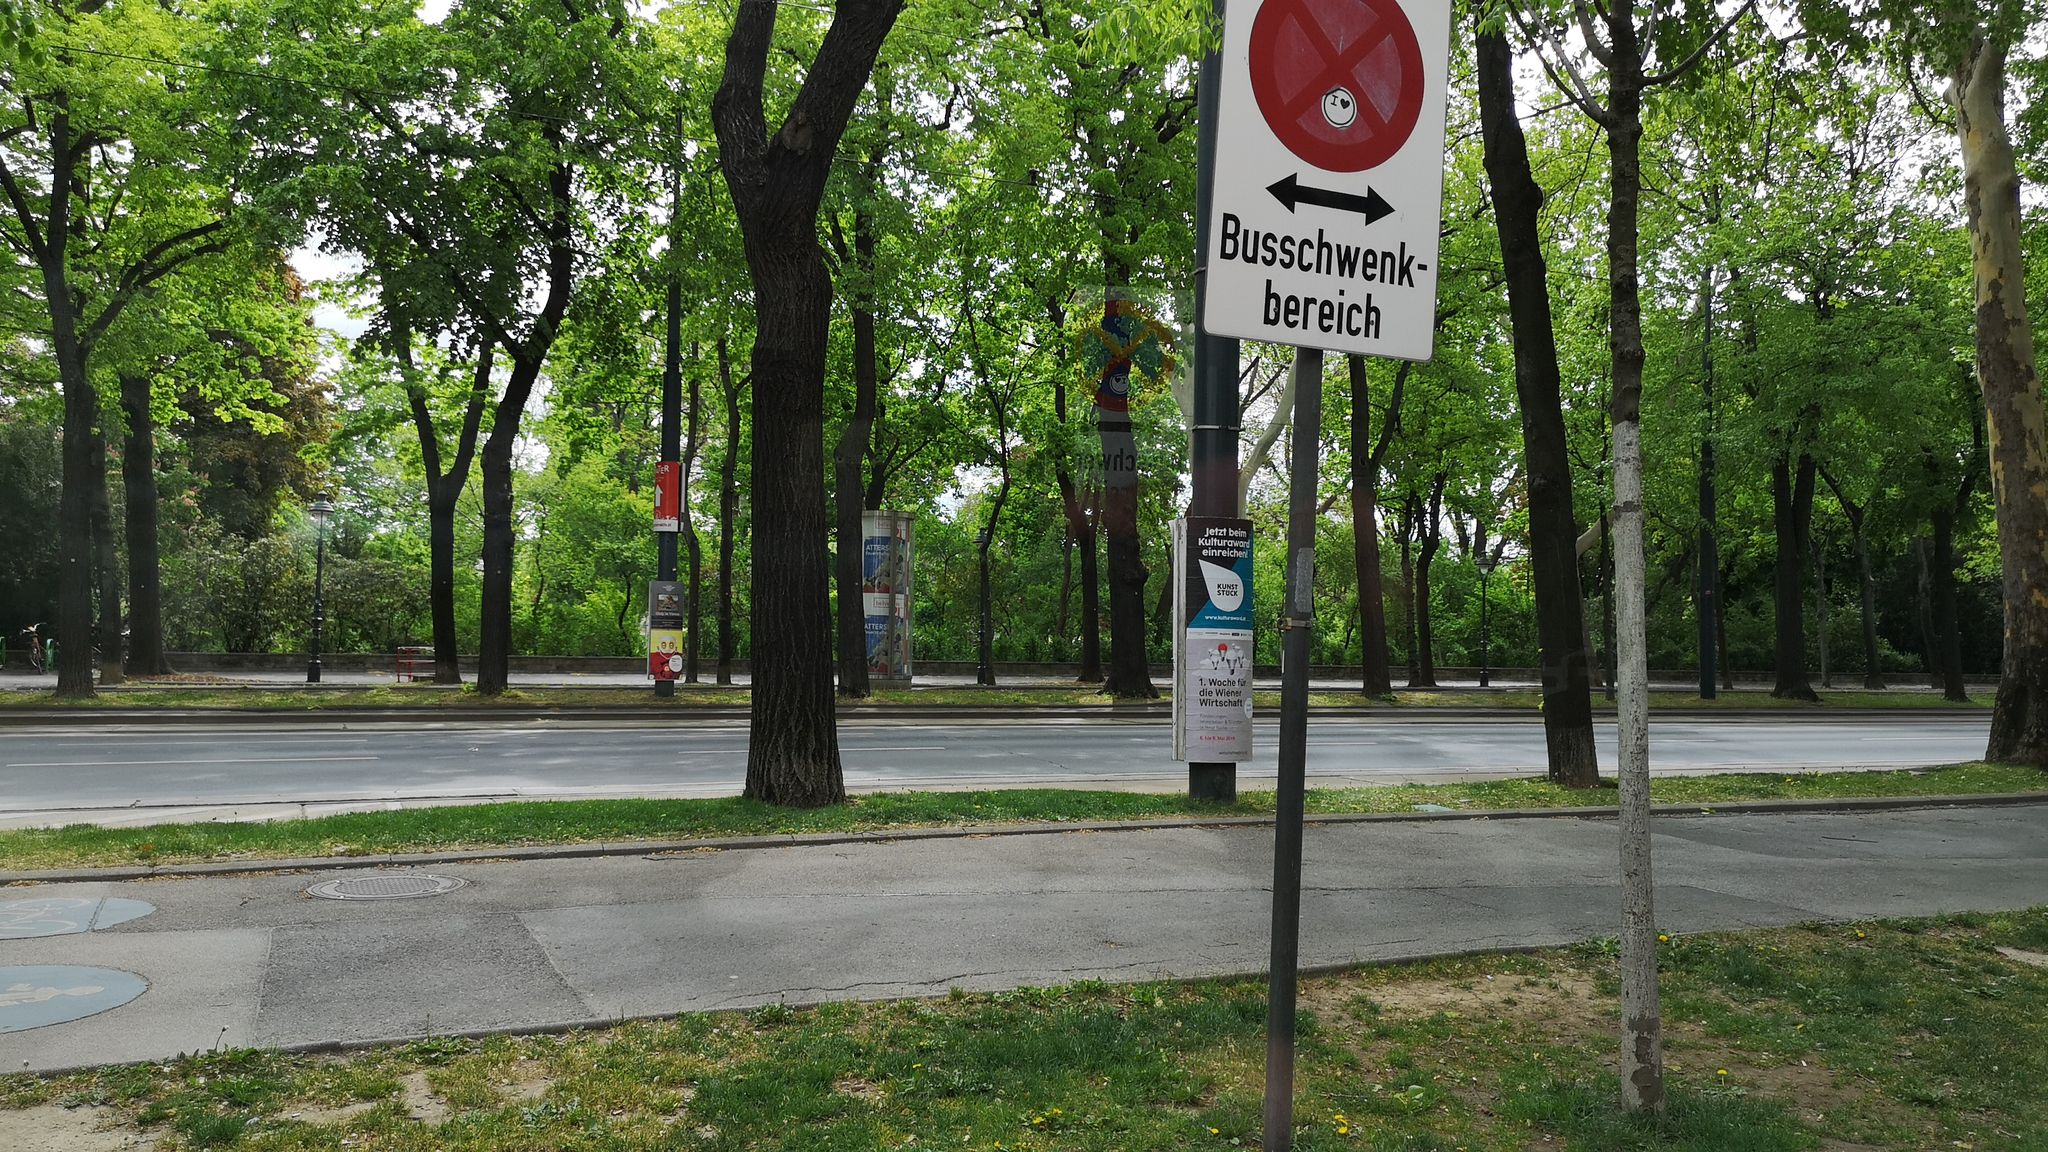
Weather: clear
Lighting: day
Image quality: good
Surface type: walking surface
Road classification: residential
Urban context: urban centre
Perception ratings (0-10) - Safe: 8.15, Lively: 6.96, Beautiful: 5.19, Boring: 8.25, Depressing: 6.4, Wealthy: 5.33